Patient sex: M
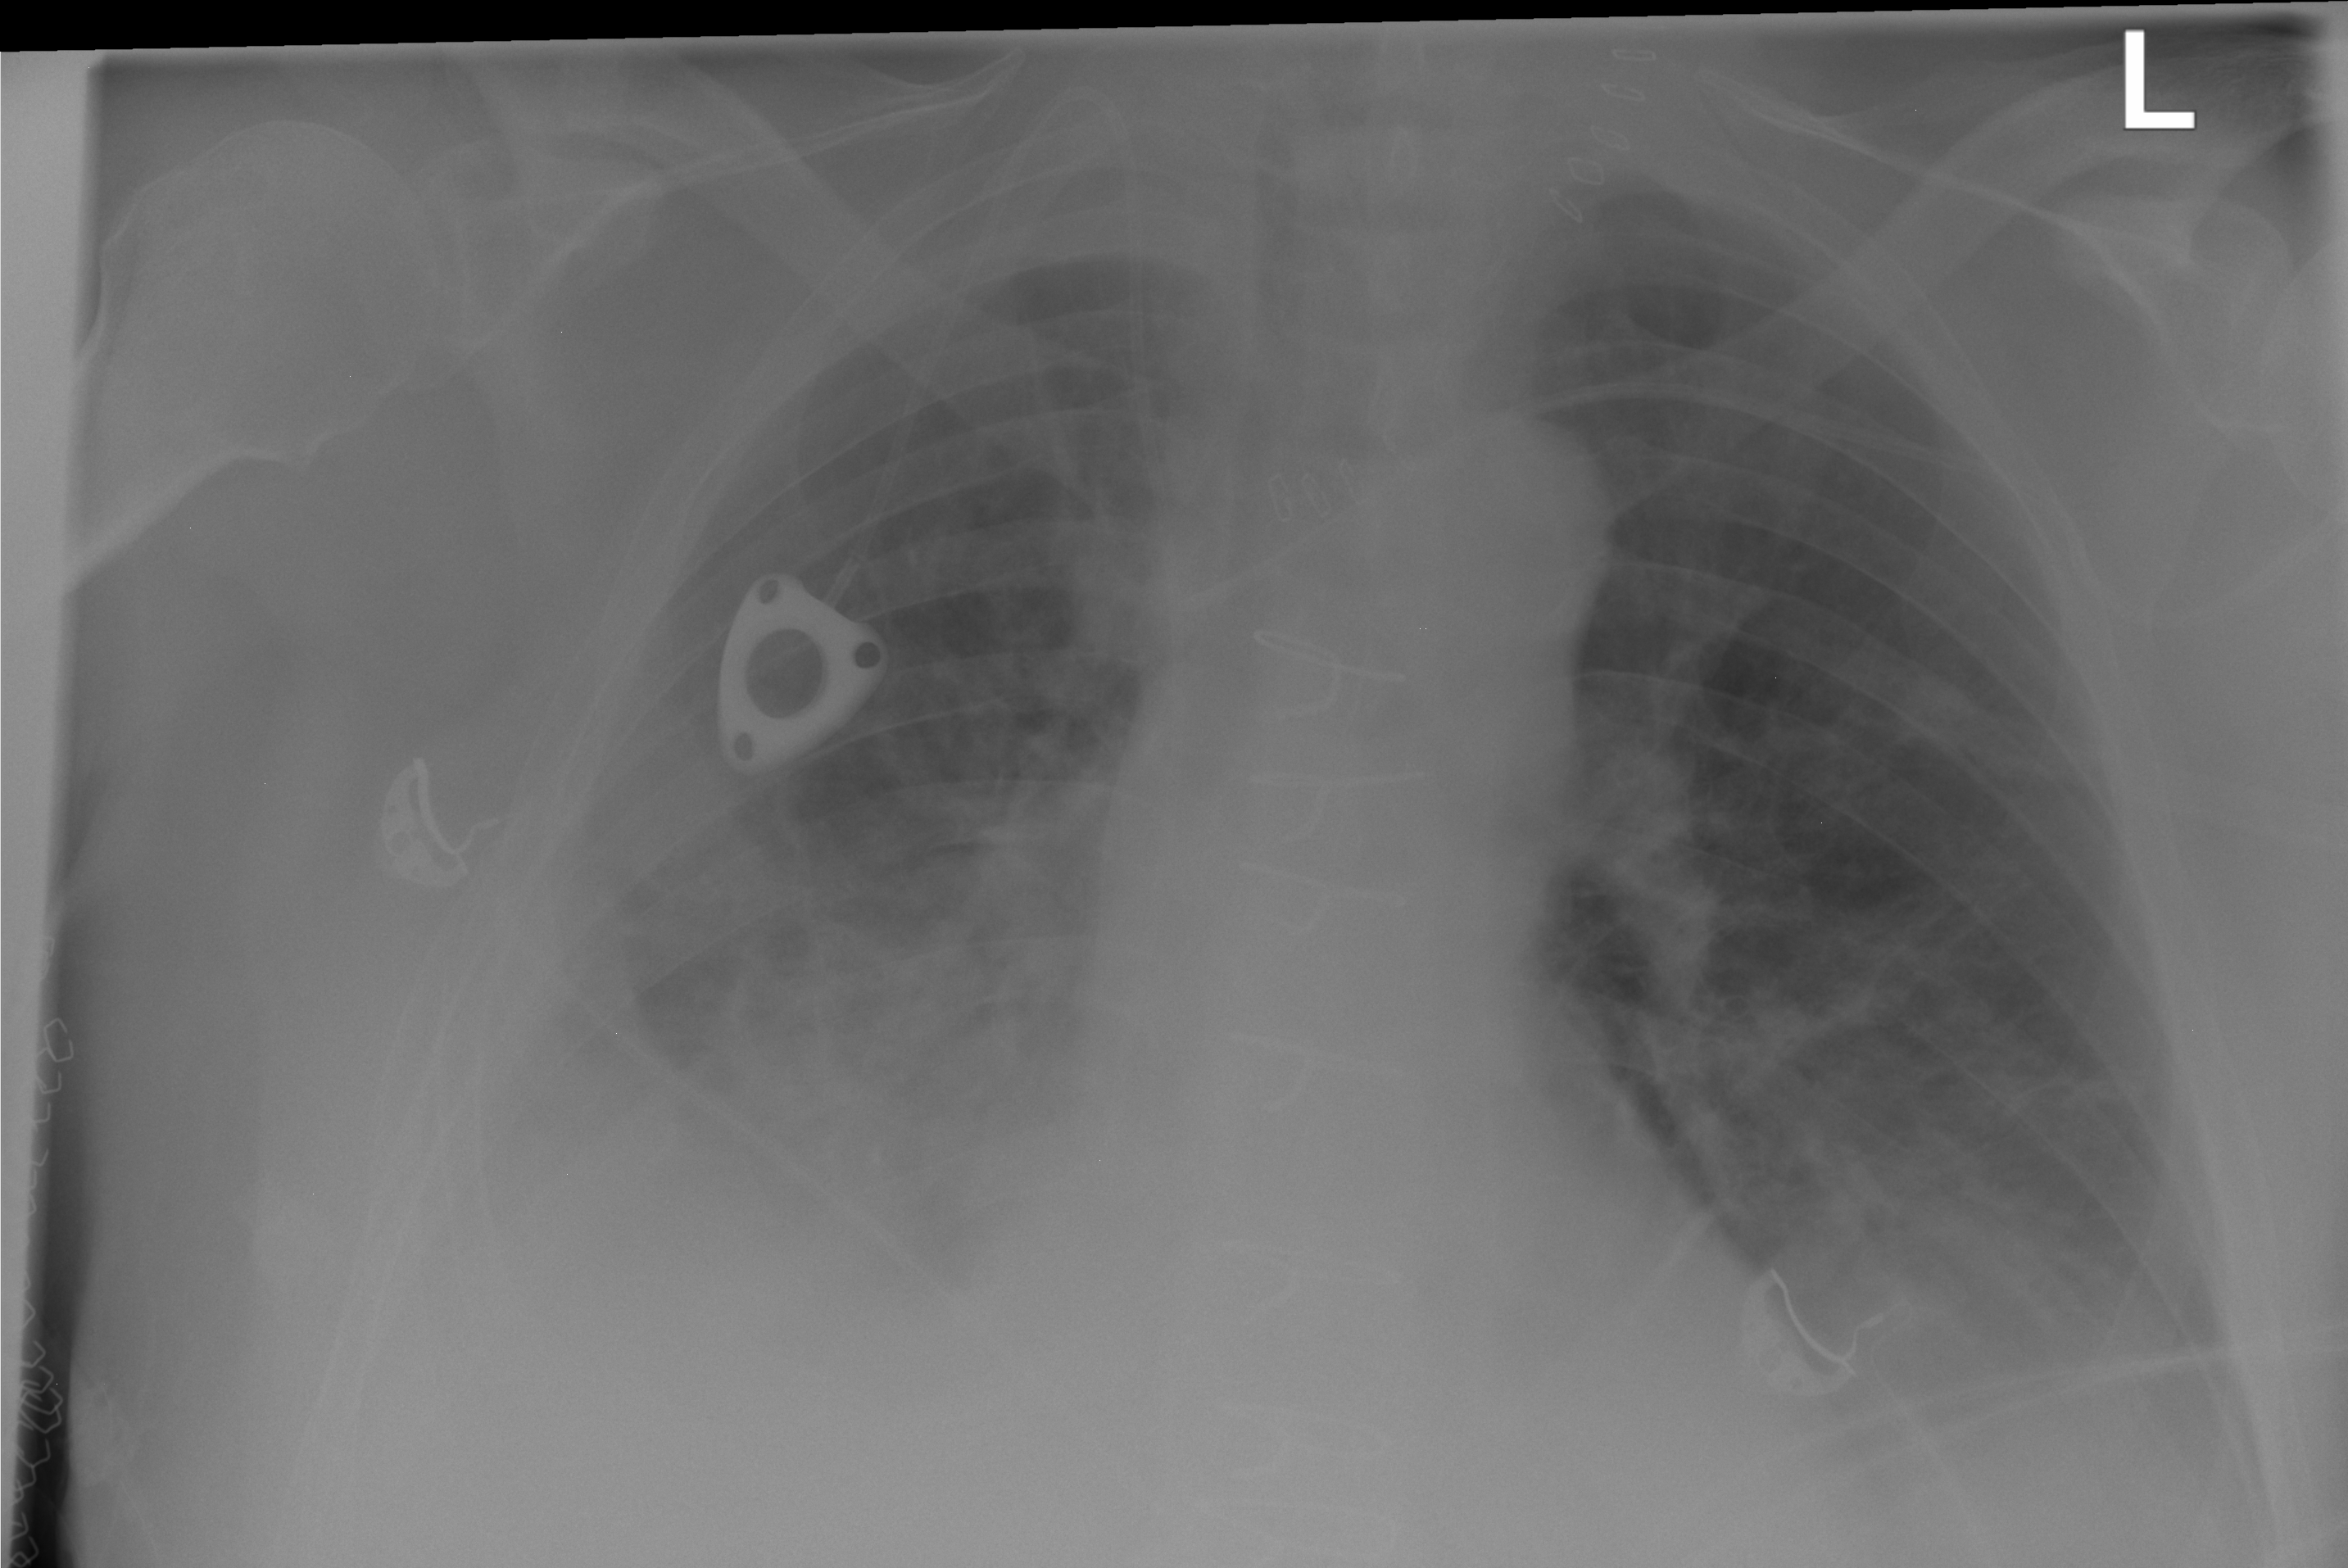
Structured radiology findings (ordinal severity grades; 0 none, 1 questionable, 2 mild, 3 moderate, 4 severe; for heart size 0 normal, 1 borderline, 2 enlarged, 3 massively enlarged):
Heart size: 0
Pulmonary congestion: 0
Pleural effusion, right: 2
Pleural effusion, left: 0
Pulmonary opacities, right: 0
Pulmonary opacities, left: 0
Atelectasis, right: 2
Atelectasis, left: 0